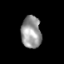
Tissue: skin
Cell type: Epithelial cells
Senescence score: 0.1418
Nuclear area (px): 629
Mean DAPI intensity: 152.347